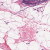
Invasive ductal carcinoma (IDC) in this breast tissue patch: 0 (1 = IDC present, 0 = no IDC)